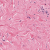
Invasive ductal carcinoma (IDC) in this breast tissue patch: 0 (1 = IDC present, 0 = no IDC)